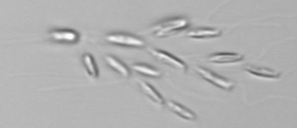
Label: Dinobryon